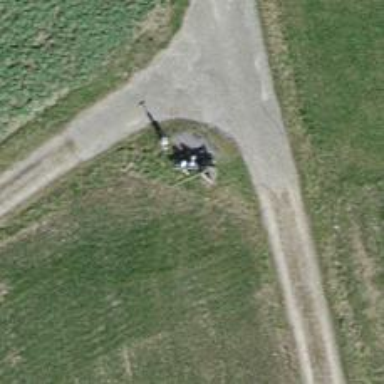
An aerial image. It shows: Bench for seating.